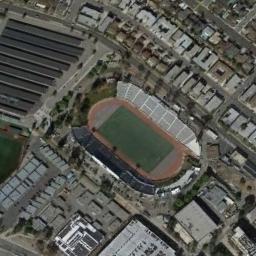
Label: stadium